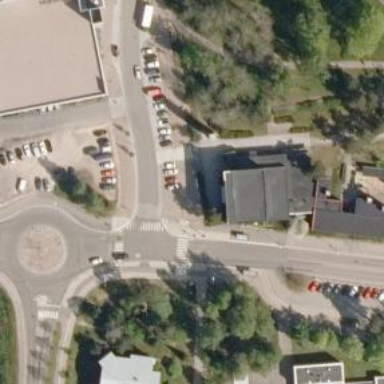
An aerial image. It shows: Asphalt cycleway with crossing.